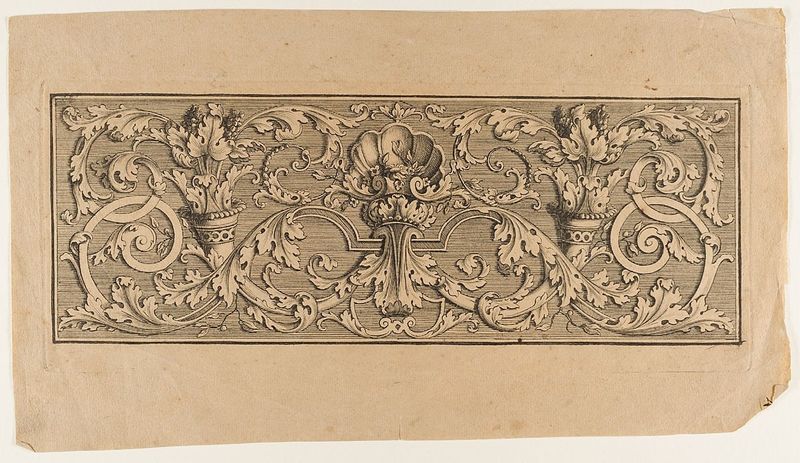
Titel: Eine Laub- und Bandelwerk Füllung
Künstler: Johann Leonhard Eisler
Standort: Hamburg
Institution: Museum für Kunst und Gewerbe Hamburg
Schlagwörter: grafik, graphik, ornamente, fotografie, photographie, druckgraphik, druckgrafik, stich, laubwerk, blattwerk, kupferstich, bandelwerk, reproduktionen, druckerzeugnisse, ornamentstich, vorlageblätter, füllung